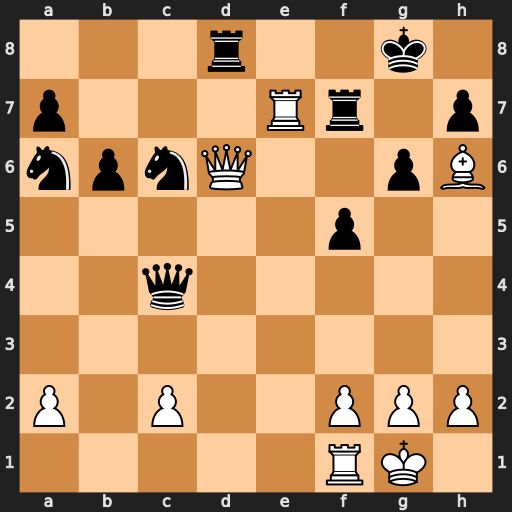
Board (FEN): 3r2k1/p3Rr1p/npnQ2pB/5p2/2q5/8/P1P2PPP/5RK1
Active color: w
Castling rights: -
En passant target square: -
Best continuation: Qxd8+ Nxd8 Re8+ Rf8 Rxf8#